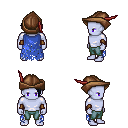
a pixel art fantasy rpg character, male body template, dark elf, purple skin, blue tattered cape, teal pants, raven long mohawk hairstyle, leather cap, leather bracers, four views (front, back, left, right), 2x2 character sprite sheet, small pixel art, hard edges, no anti-aliasing